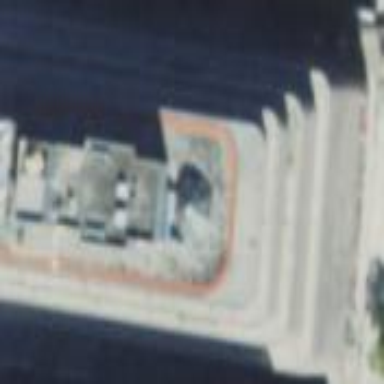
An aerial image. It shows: Building with flat concrete roof.